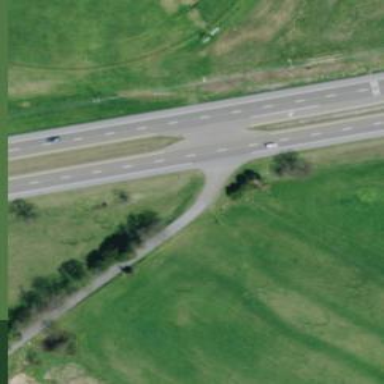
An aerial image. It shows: Trunk highway.